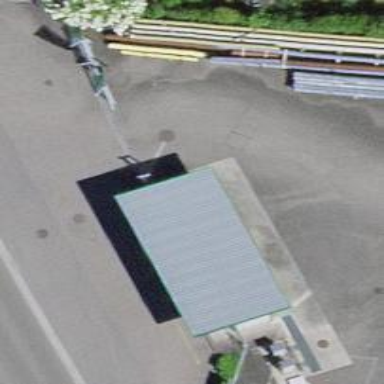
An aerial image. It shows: Fuel station that offers Compressed Natural Gas (CNG).